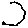
Label: hexagon